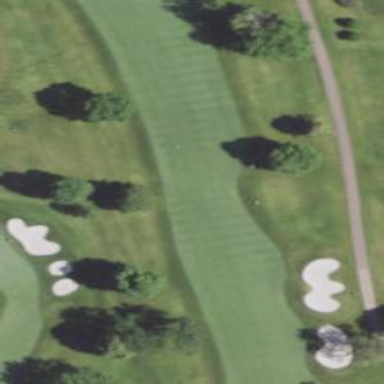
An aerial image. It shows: Grassy area designated as golf fairway.